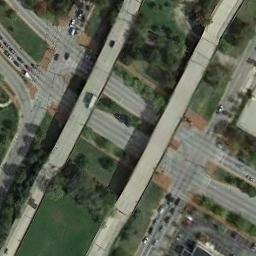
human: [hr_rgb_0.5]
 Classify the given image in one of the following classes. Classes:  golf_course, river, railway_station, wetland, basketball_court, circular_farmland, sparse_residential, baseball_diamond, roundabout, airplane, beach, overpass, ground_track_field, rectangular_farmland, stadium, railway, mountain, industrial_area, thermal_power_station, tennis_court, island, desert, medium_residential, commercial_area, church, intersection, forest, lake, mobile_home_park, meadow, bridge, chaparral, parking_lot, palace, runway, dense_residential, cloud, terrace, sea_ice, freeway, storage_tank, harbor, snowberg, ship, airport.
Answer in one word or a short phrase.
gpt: overpass